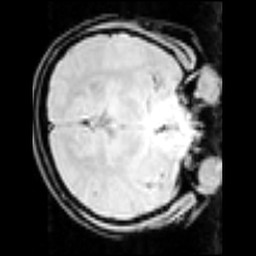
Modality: inplaneT1
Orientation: axial
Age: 25
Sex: male